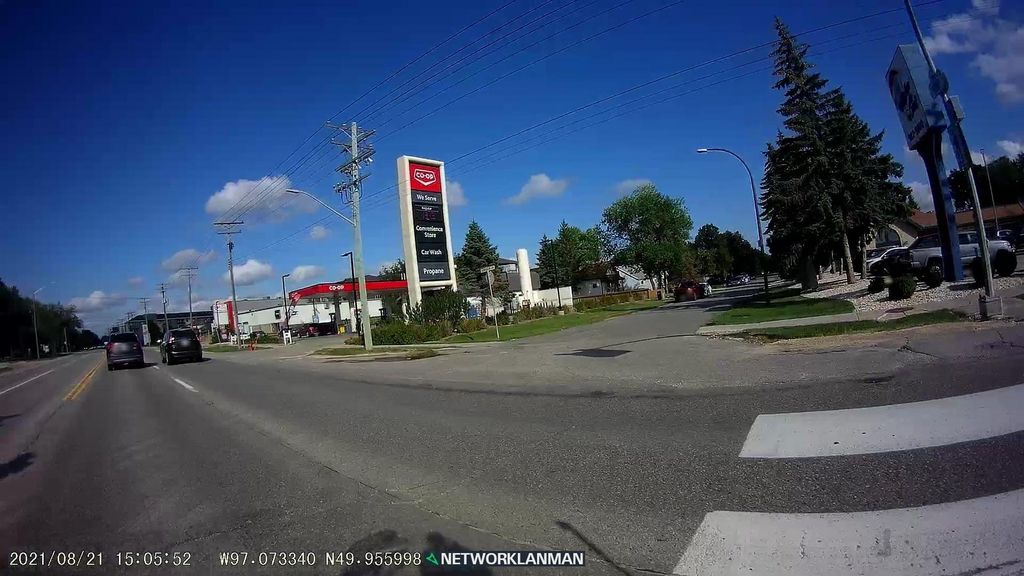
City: winnipeg